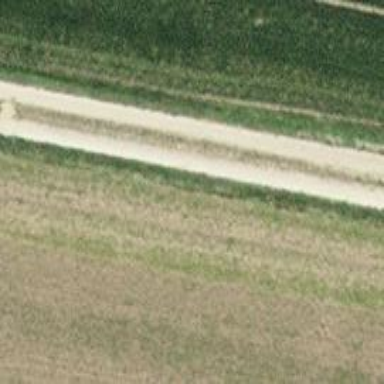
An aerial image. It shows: Gravel track with grade3 tracktype.